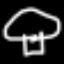
Label: mushroom